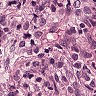
Metastatic tissue present: yes